Question: I am currently developing my first Meteor project, and as the code basis is growing, I am unsure about using session variables/ the reactive programming approach correctly. For example, let's have a look at a form for editing a blog article. Before editing, I use 'Session.set("current_article", Articles.findOne(id))' to set the current article. When opening the article form, everything is populated correctly by using '<input type="text" name="title" value="{{article.title}}">'.
But the form is much more complicated than just displaying the title:

E.g. when the title or a tag changes, the text on right the right (a generated tweet message) updates while typing. To achieve this, I register a 'keyUp' listener that sets 'Session.set("current_article", $.extend(Session.get("current_article"), {tweet: someMagicTweetGeneration()}))'. You might already notice that the way I am using Session variables causes rerendering the whole template.
So my question is: Does it makes sense storing more complex objects (like articles) into a session variable? This way saving the form is quite straightforward, but it obviously causes other issues. Should I split 'Session.get("current_article")' into 'Session.get("current_article.title")', 'Session.get("current_article.tweet")', ...? Any other best practices?
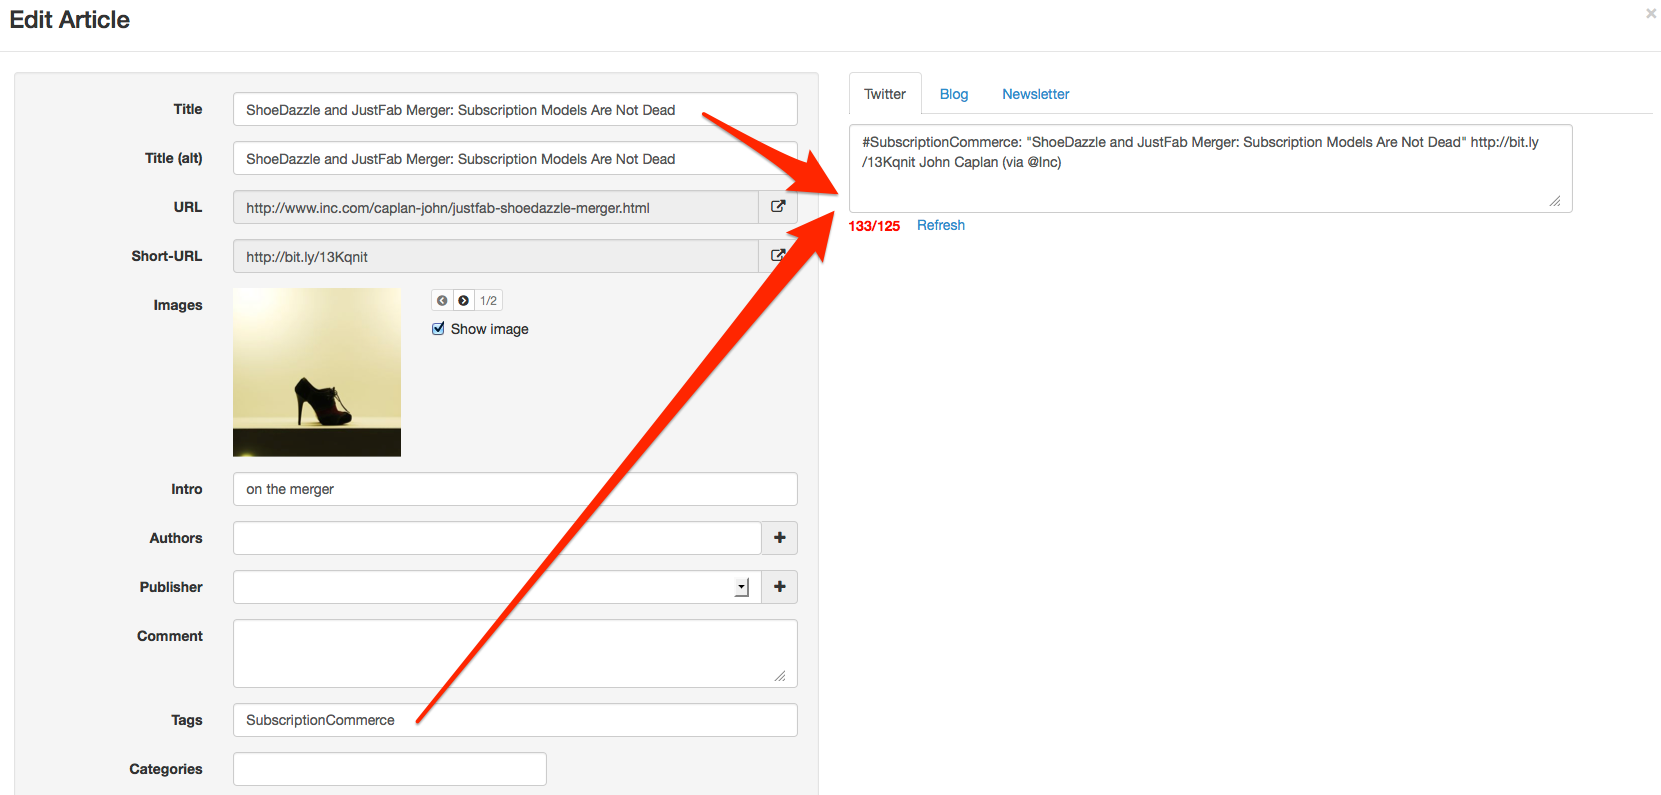
Answer: You could use '{{#isolate}}..{{/isolate}}' blocks so that only bits of your template are re-rendered and not the entire thing, e.g with:
'''
{{#isolate}}
<input type="text" name="title" value="{{article.title}}">
{{/isolate}}
'''
So now when you change 'article.title' only the bits inside this isolate block will be changed, and everything surrounding will be untouched.
You do have to re-render bits of the DOM that change, so the idea is to only re-render the bits that need to be redrawn.
As for the Session variables, try storing them in a manner where if you send out the variable to the DOM, to avoid sending one large object and instead send only the pieces that are required for a template.
E.g in the above you might have many things used in '{{article}}', but you only use '{{article.title}}' in that bit of code, so it might be better to use only template. If you know you're going to use all of them then you might as well use nested objects.